Question: Please consider this data:
'''
var data = [];
data.segments = [
{ "id": "A", "start": 0, "end": 4},
{ "id": "B", "start": 5, "end": 9},
{ "id": "C", "start": 10, "end": 14},
];
data.stream = [
[ 0, 0, 0, 0, 0,
65, 60, 75, 85, 60,
20, 30, 20, 25, 15,
],
];
'''
I want to display it as three distinct parts, where the A segment (ie: the first 5 entries in the stream) would be red (or whatever the color), the B segment (the middle 5 entries) green and the C segment (the last 5 entries) blue.
Here's what it would look like with help from a photo-editing program:

So far, I'm able to display 'data.stream' as a <URL>. However, I'm stuck at breaking it into segments.
If my data was structured differently (as in <URL>
I put a working demo on JSFiddle here: <URL>
Let me know if you need more details.
Thank you for the help-
Fabien
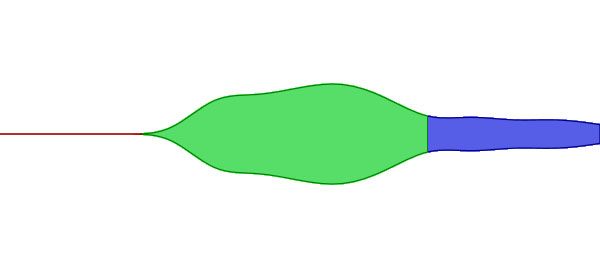
Answer: No matter what, you still need individual '<path>' elements for each segment. You could construct a segmented data array as @ValarDohaeris suggests. But, you can also do it without transforming the data:
Instead of binding to 'data.stream', you need to bind to 'data.segments', which will enable you to create that one '<path>' per segment. Then you call 'pathGenerator' for each of those '<paths>', passing in a 'slice' of the stream you're rendering 'data.streams[0]'. You'll also need to X-translate each '<path>' to the appropriate position, using your 'x' scale function.
<URL>.